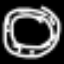
Label: donut